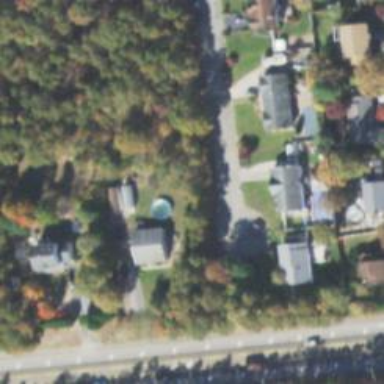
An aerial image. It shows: Residential road.